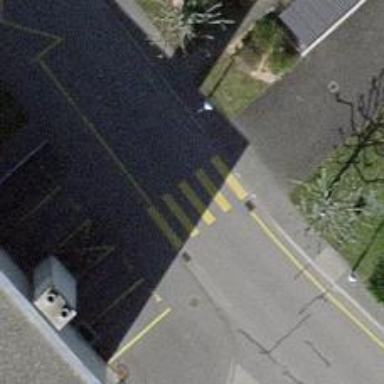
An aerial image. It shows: Zebra crossing on the road.